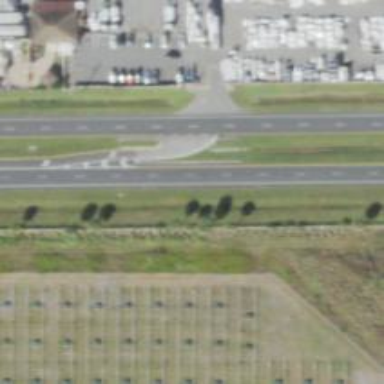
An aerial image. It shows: Trunk link road with asphalt surface.